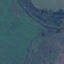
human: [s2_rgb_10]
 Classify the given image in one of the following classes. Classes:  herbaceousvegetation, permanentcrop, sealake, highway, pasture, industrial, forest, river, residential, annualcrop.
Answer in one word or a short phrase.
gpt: Pasture